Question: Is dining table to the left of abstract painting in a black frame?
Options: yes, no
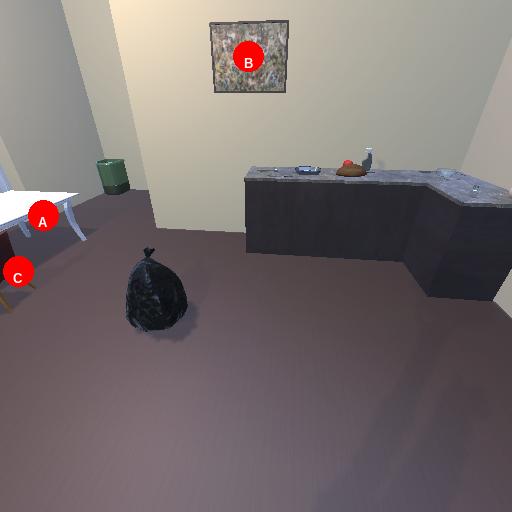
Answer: yes